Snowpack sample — Buffalo Mountain, Silverthorne, Colorado, USA (1/25/25, 10:11 AM MST)
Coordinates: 39.6222, -106.1139
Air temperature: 22 °F
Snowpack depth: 110 cm
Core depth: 20 cm
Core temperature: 48.2 °F
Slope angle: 12°, slope face: 102°
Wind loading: high
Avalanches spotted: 0
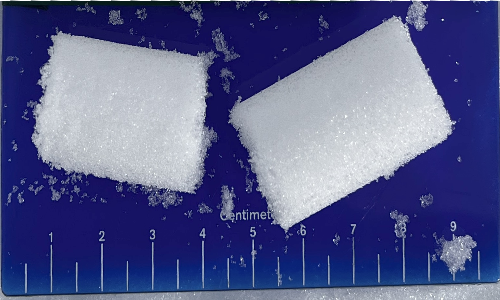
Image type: core
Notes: No avalanches nearby, collected on the outskirts of a fire break 15 meters from the treeline, on way to Buffalo and Red Mountain